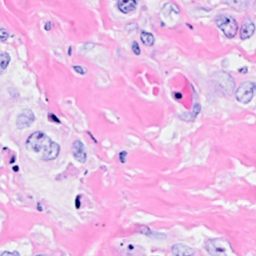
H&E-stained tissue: Breast